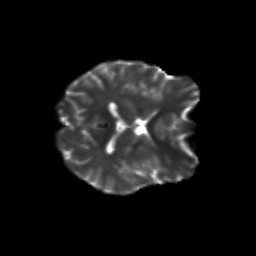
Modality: T2w
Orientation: axial
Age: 21
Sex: male
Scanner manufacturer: siemens
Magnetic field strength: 3 T
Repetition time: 3.5 s
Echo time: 0.113 s